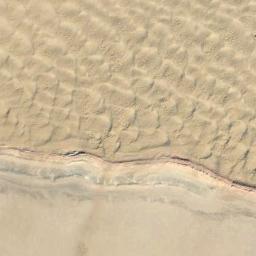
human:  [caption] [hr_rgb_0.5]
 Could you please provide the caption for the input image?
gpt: The desert is smooth and wavy on one side .

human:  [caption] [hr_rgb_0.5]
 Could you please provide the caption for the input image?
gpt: The desert is with half of white sand and half of yellow sand .

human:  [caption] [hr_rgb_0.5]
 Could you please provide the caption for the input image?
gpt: The desert has yellow sand and some trellis dunes .

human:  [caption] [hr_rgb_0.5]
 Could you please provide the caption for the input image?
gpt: There is a small patch of vegetation on the jagged edge of the desert .

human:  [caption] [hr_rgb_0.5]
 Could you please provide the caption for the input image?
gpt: A yellow desert with patterned stripes .